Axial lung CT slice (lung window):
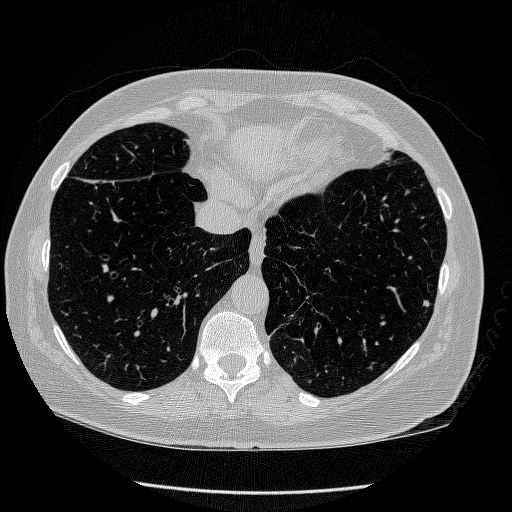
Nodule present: yes
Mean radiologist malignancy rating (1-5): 2.5